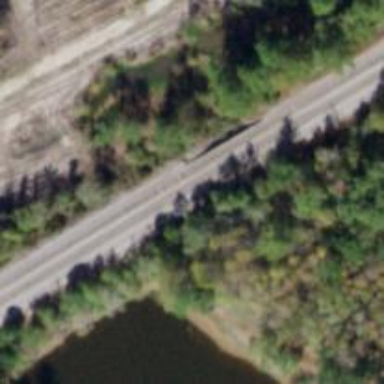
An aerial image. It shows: Railway track.